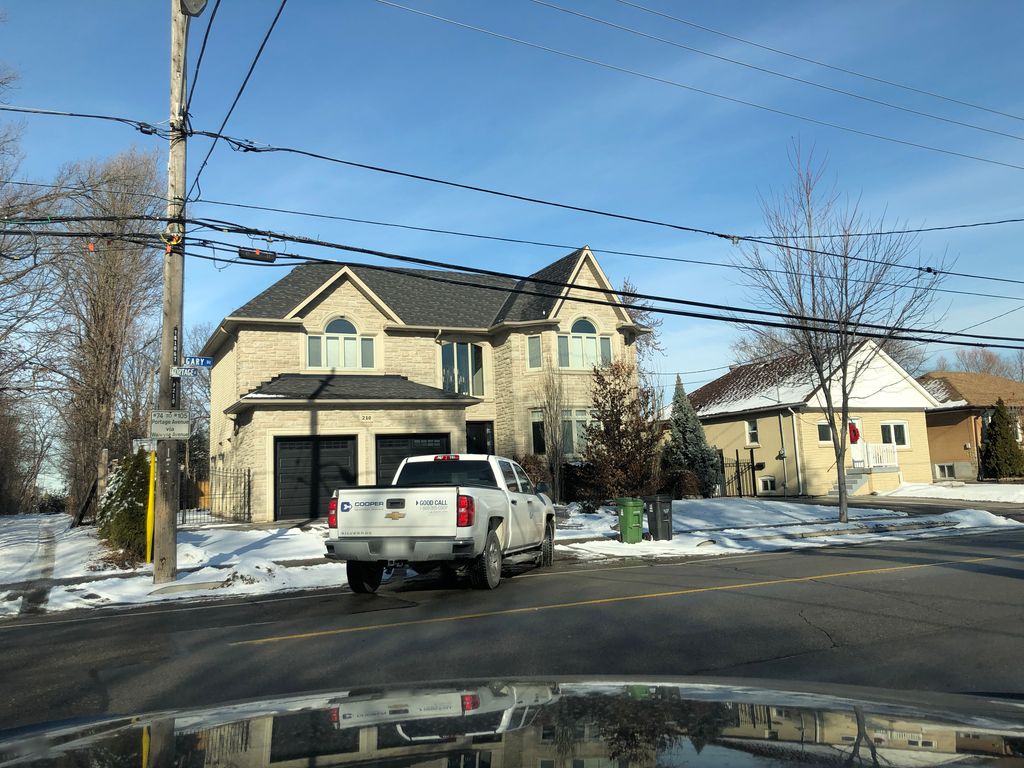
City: toronto